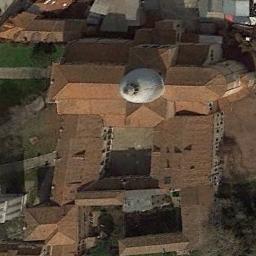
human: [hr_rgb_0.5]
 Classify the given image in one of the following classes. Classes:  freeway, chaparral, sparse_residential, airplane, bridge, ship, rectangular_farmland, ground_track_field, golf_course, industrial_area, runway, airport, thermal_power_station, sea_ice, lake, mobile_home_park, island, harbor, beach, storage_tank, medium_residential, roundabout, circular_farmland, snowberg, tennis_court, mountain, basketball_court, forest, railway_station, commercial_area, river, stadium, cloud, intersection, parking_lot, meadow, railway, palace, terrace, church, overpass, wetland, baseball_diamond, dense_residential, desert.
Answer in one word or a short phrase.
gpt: church